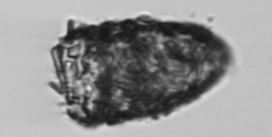
Label: Stenosemella_pacifica